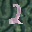
Label: 2